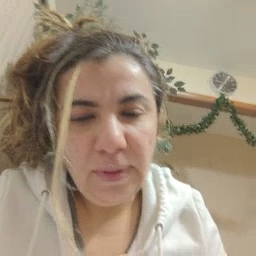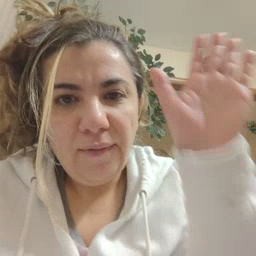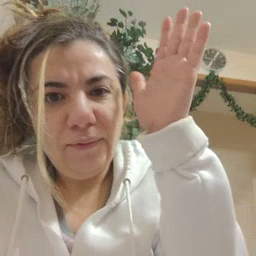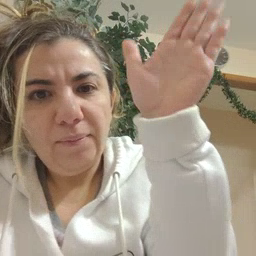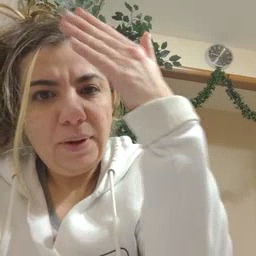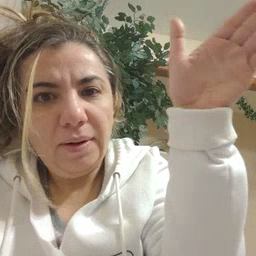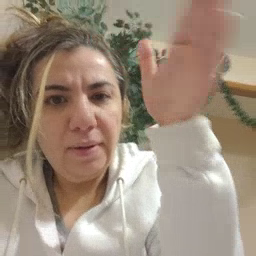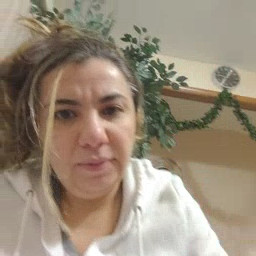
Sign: flag